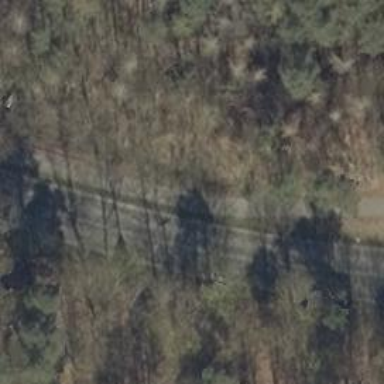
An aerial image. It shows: Asphalt path.